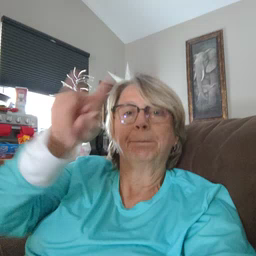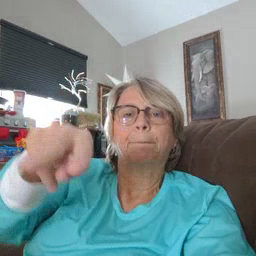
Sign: jump